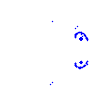
Particle: kaon